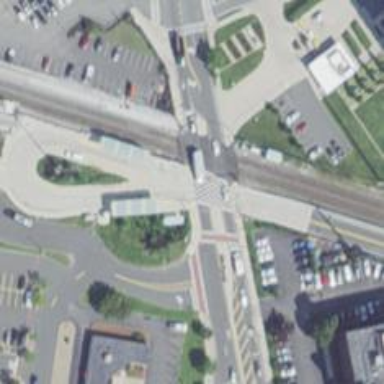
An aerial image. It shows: Crossing for the railway.